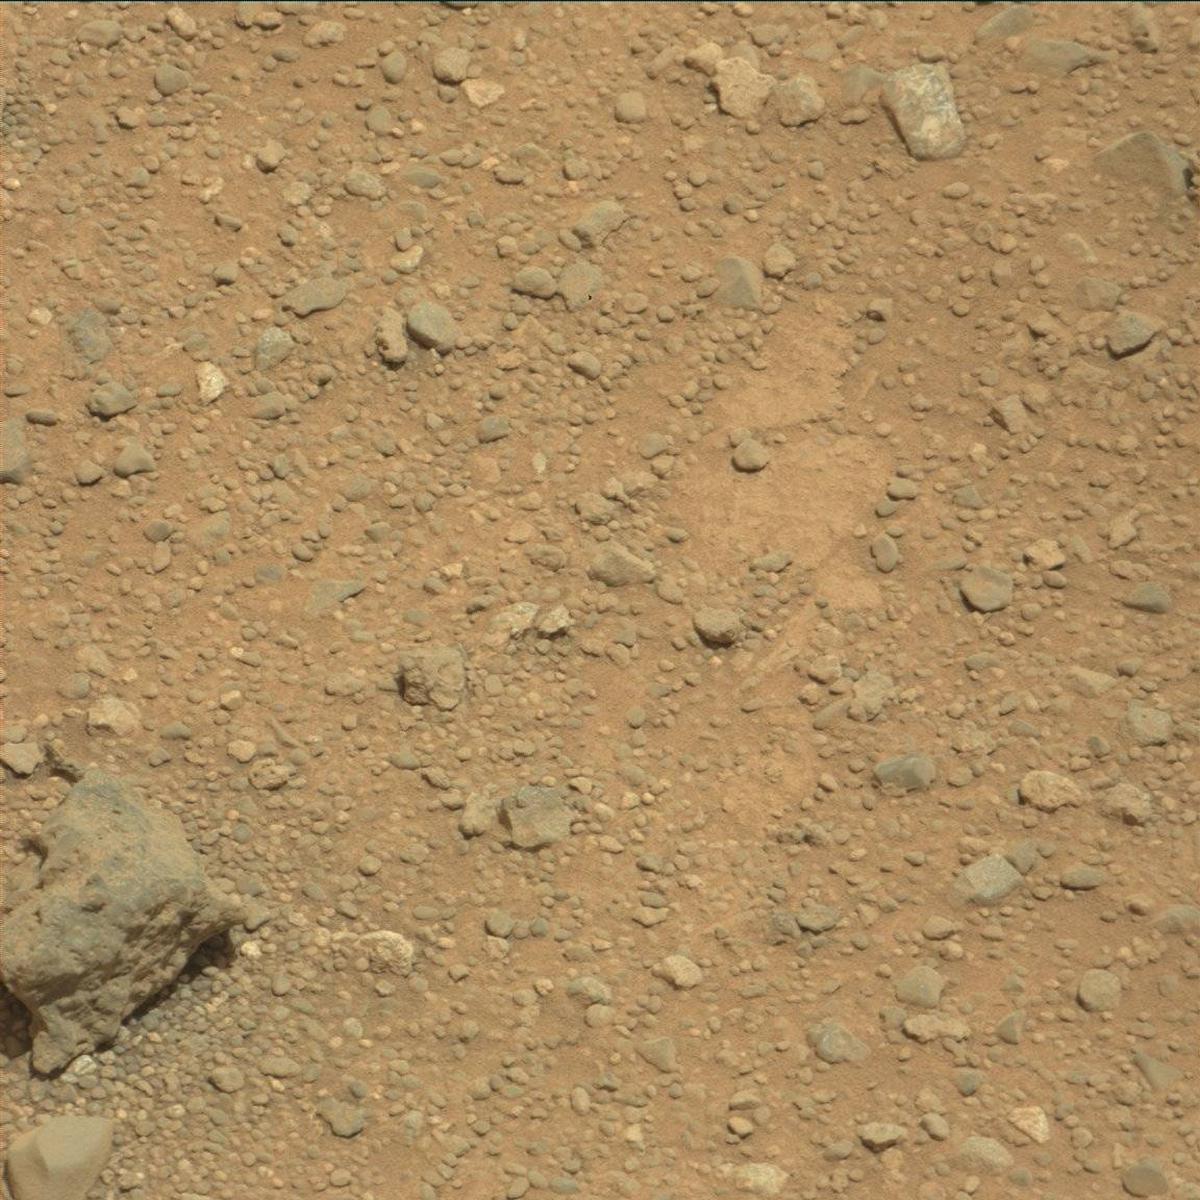
Terrain classes present: Bedrock, Rock, Sand / Soil